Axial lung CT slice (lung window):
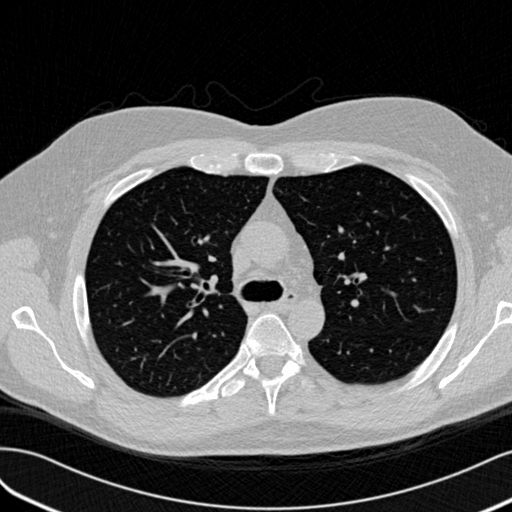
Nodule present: no